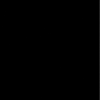
Label: dusty